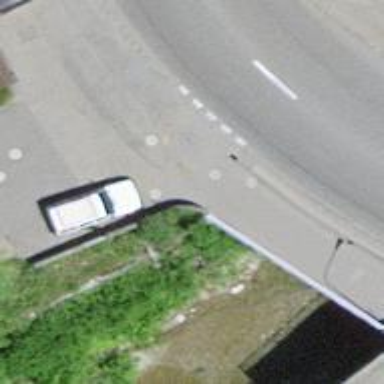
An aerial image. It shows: Concrete wall barrier.